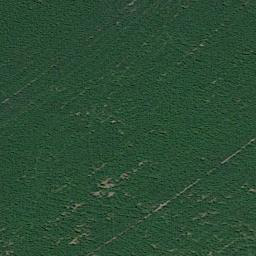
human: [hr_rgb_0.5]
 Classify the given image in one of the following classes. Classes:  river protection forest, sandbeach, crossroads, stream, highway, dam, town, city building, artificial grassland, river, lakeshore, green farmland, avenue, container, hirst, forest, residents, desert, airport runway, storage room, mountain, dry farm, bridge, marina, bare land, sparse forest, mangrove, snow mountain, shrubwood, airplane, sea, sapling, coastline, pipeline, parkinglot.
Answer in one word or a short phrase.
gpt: artificial grassland